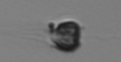
Label: Apedinella